Field crop: maize
Growth stage: 2
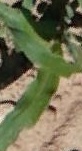
Species: maize